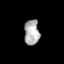
Tissue: prostate
Cell type: B cells
Senescence score: 0.7065
Nuclear area (px): 371
Mean DAPI intensity: 176.383